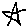
Label: star